Field crop: tomato
Growth stage: 2
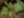
Species: solanum